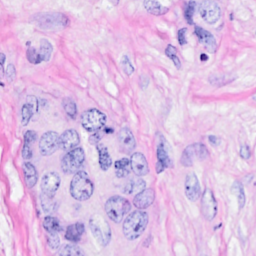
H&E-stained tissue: Breast